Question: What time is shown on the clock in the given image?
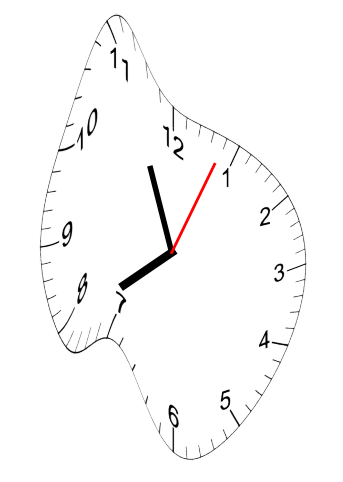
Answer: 07:56:04